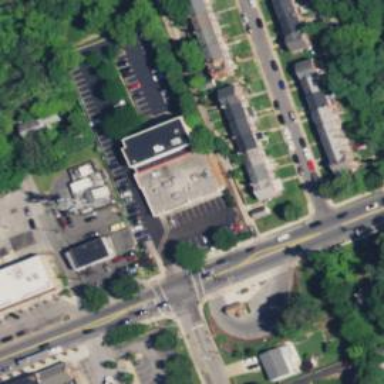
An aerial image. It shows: Pharmacy providing healthcare services.